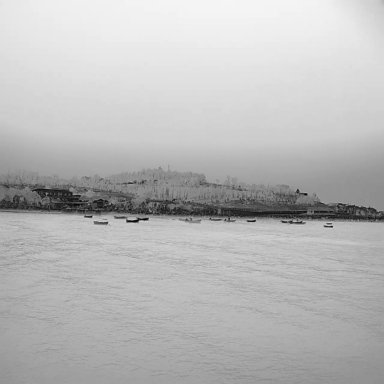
There are 13 bulk_carriers in the infrared image.